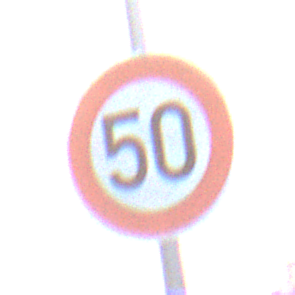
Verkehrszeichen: Geschwindigkeit50
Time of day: SunriseSunset
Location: Outdoor (Nature)
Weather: Clear
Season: NotSpecified
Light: Natural